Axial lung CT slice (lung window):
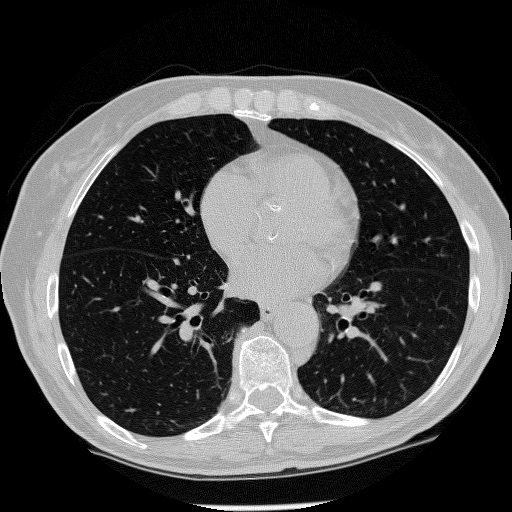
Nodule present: no